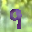
Label: 9